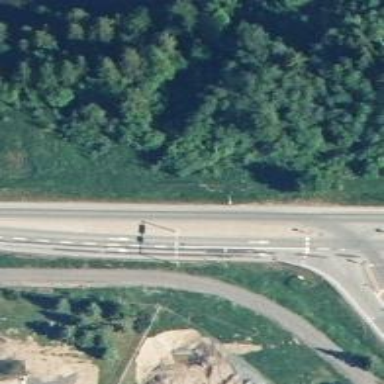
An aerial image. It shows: Asphalt trunk highway.